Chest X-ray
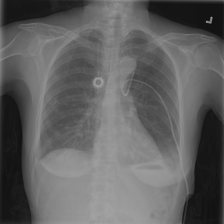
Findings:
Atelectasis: negative
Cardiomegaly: negative
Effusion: positive
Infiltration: negative
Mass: negative
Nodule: positive
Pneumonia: negative
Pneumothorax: negative
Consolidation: negative
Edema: negative
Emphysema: negative
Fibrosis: negative
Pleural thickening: negative
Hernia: negative